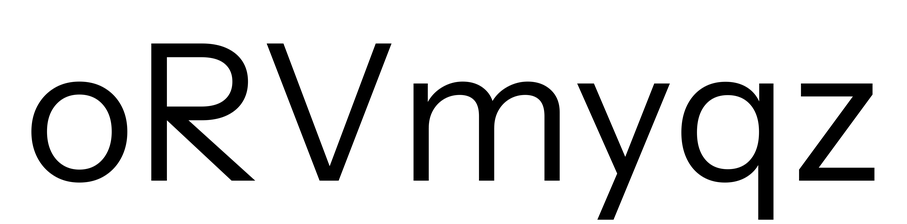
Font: InstrumentSans_Regular